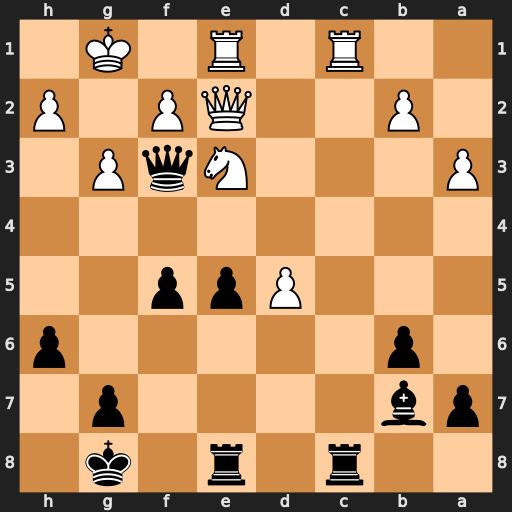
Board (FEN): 2r1r1k1/pb4p1/1p5p/3Ppp2/8/P3NqP1/1P2QP1P/2R1R1K1
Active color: b
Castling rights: -
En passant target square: -
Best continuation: Qxe2 Rxe2 Rxc1+